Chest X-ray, PA view. Patient: 49 years old, sex F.
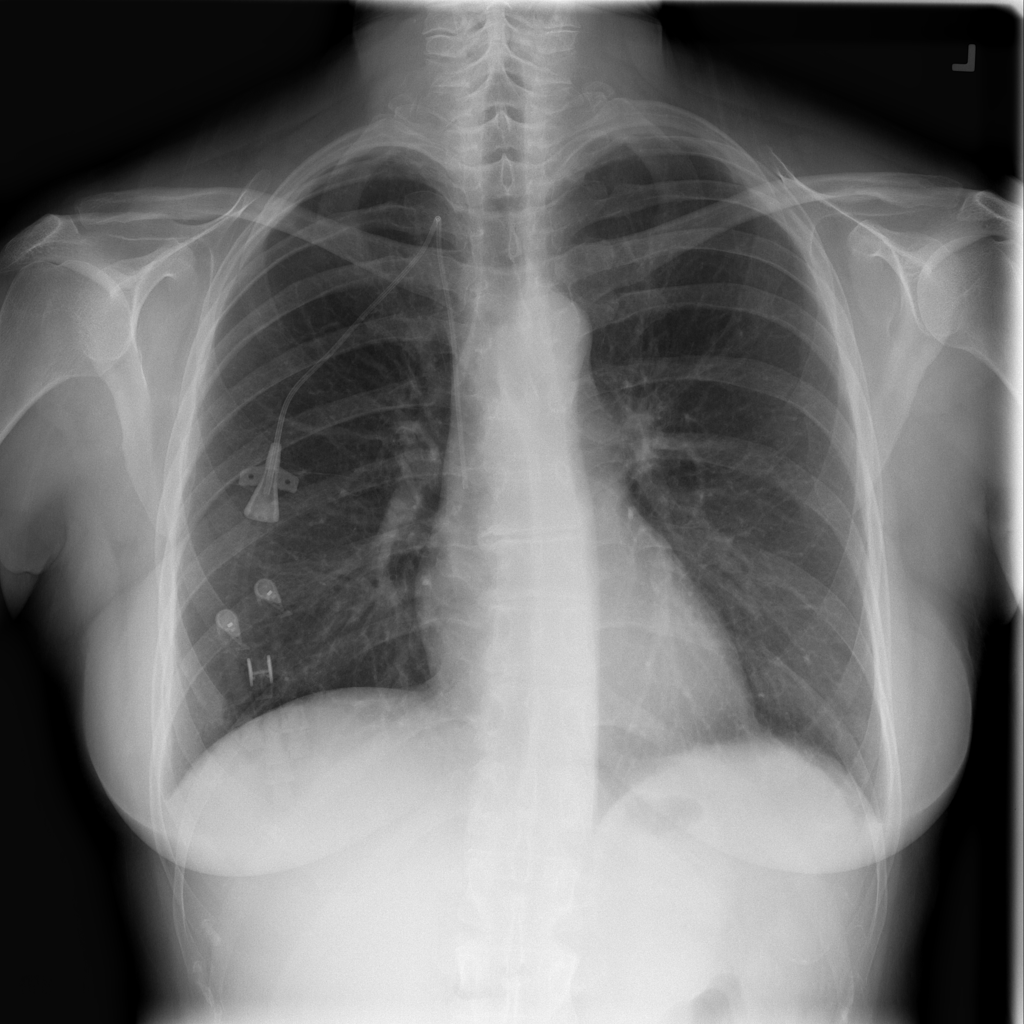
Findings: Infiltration